Aerial crown-view tile of a tropical tree (Barro Colorado Island, Panama), acquired 20240716:
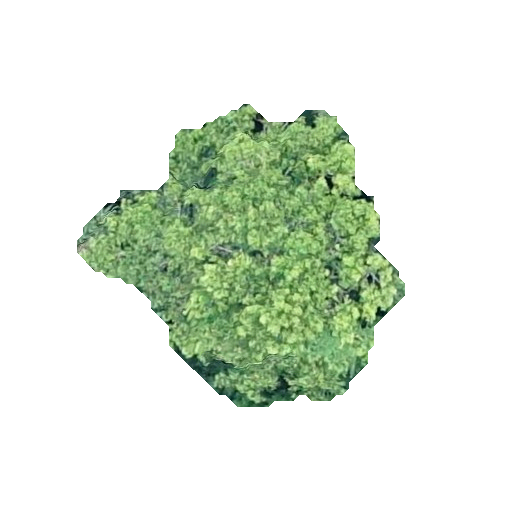
Species: Guapira myrtiflora
GBIF accepted scientific name: Guapira myrtiflora
Crown area: 97.243 m²